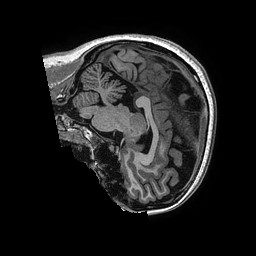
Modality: T1w
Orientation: sagittal
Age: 24
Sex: female
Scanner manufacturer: ge
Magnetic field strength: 3 T
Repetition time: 0.006952 s
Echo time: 0.00292 s